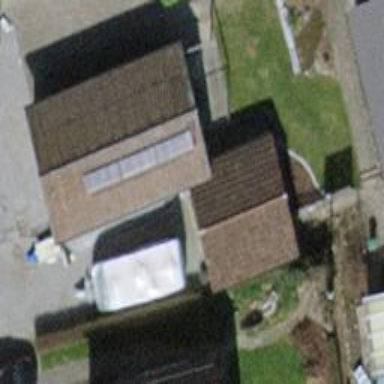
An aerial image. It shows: Garage building.